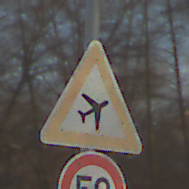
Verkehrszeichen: FlugbetriebLinks
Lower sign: Geschwindigkeit50
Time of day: MorningAfternoon
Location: Outdoor (Suburban)
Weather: PartlyCloudy
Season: NotSpecified
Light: Natural